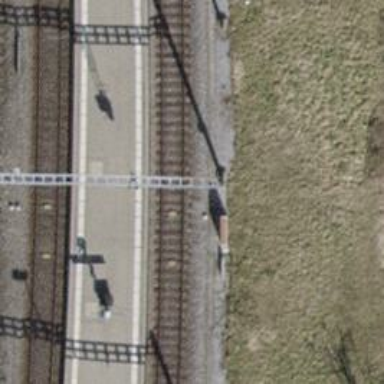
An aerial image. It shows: Railway signal.